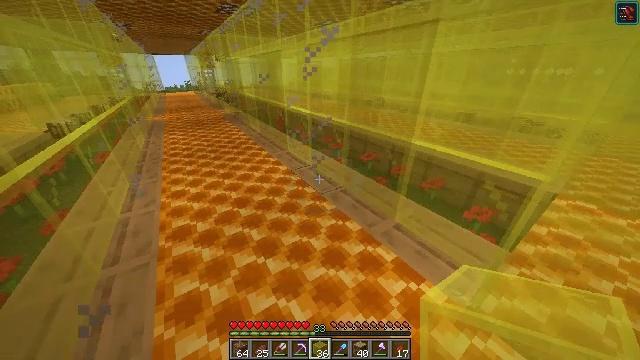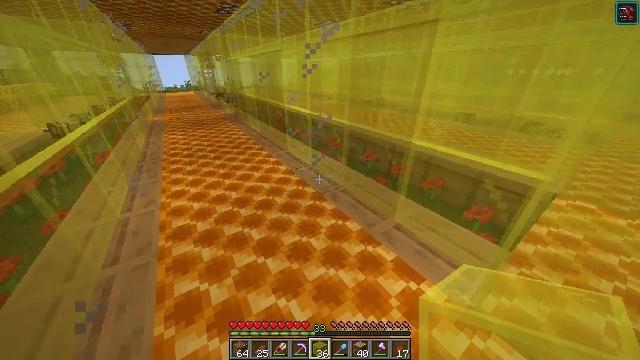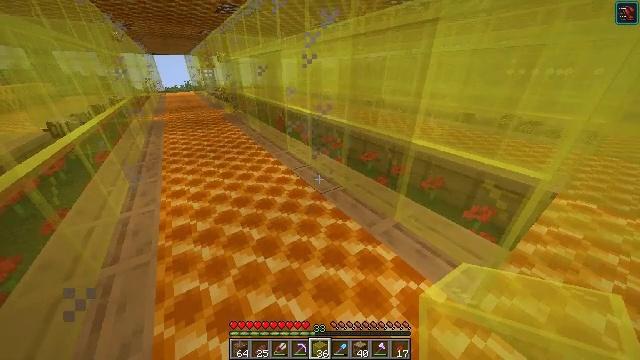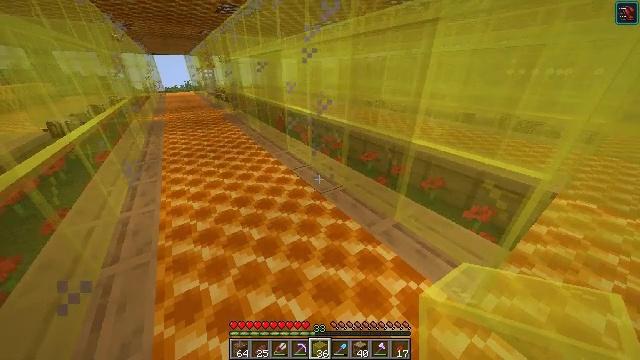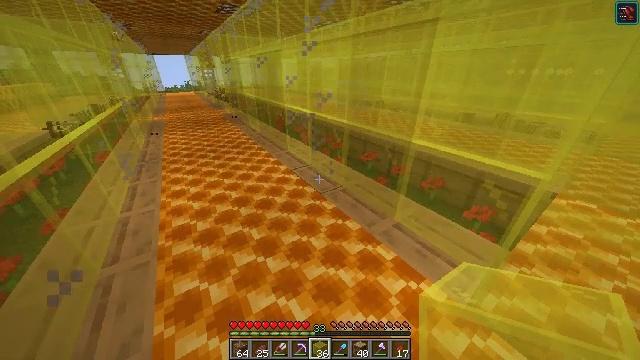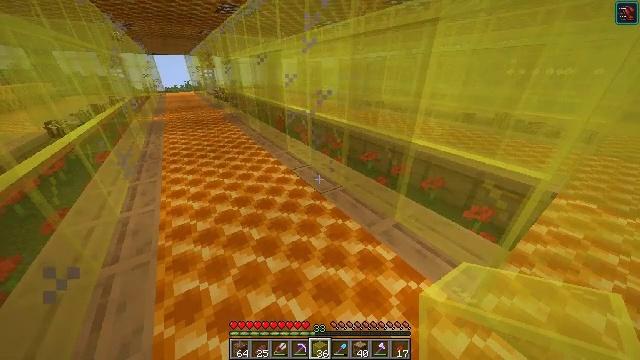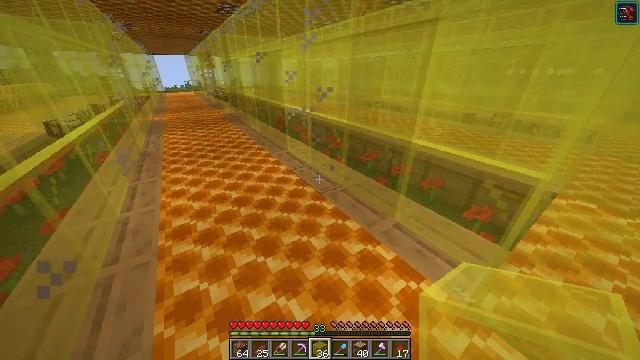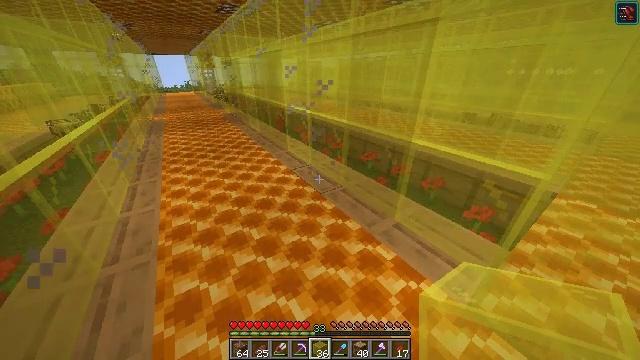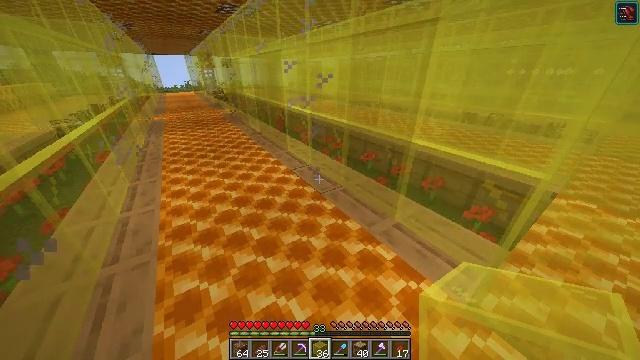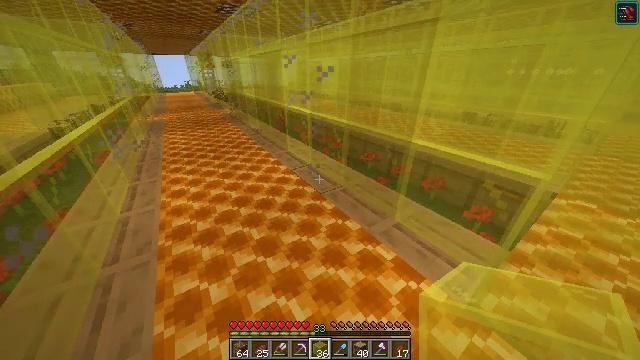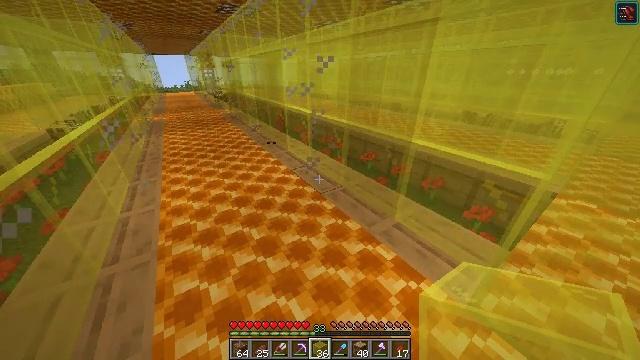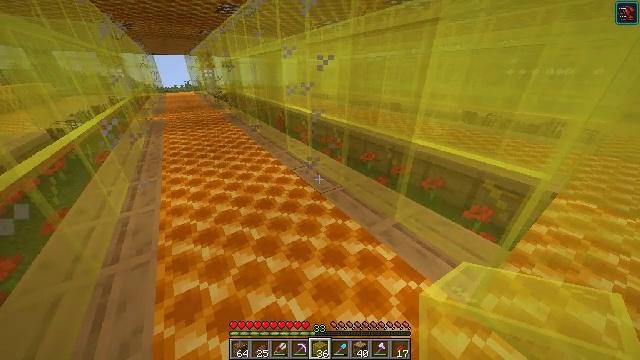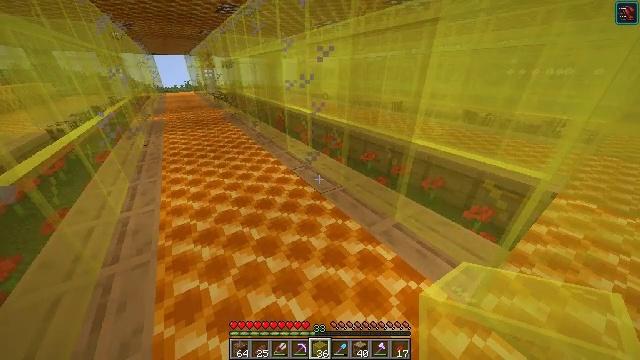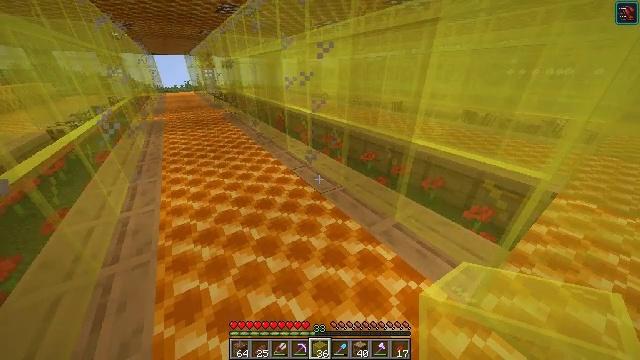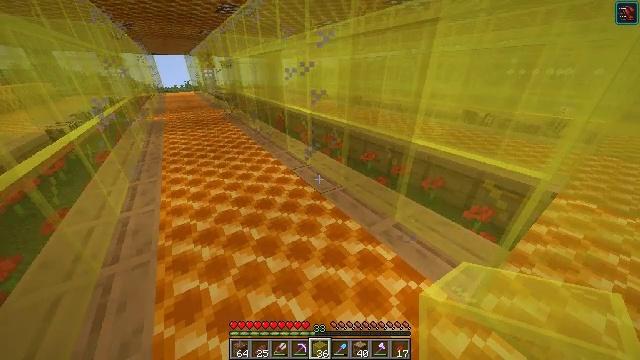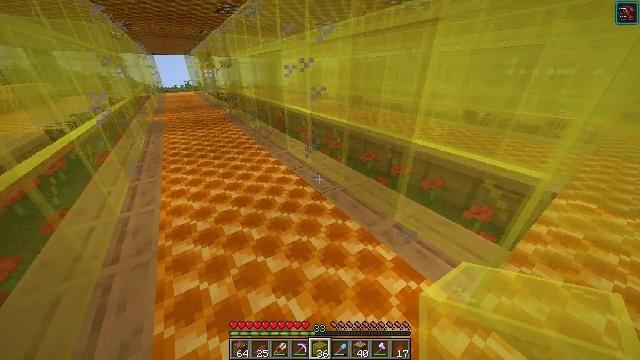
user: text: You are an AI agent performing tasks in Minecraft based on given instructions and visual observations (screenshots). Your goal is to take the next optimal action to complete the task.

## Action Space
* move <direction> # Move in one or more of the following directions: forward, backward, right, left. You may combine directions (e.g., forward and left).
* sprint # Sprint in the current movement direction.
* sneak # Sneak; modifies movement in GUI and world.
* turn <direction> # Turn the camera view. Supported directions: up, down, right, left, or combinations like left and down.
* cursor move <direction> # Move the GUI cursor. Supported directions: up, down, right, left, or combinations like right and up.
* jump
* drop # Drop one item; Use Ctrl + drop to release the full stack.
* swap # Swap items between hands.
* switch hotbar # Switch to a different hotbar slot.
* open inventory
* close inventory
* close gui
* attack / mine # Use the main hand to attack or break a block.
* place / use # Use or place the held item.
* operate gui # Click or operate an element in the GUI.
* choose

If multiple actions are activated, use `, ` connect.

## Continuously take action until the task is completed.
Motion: motion action
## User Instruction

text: Organize honeycombs in a 2x2 pattern to craft a honeycomb block.
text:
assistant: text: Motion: attack / mine
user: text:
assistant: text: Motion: attack / mine
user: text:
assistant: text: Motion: attack / mine
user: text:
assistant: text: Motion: attack / mine
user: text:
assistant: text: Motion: attack / mine
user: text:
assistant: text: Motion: attack / mine
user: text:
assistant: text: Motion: attack / mine
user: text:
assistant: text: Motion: attack / mine
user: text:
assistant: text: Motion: attack / mine
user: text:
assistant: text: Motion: attack / mine
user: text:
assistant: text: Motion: attack / mine
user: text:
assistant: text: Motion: attack / mine
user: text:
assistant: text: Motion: attack / mine
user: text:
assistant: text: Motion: attack / mine
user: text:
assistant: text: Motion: attack / mine
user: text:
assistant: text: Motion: move right, attack / mine
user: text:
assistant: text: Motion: move right, attack / mine
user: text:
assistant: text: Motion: move back and move right, turn right and down, attack / mine
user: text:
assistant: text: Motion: move back and move right, turn right, attack / mine
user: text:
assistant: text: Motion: move right, attack / mine
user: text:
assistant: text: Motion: move right, attack / mine
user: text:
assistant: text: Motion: move forward and move right, attack / mine
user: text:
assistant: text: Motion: move forward and move right, attack / mine
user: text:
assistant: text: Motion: move forward and move right, attack / mine
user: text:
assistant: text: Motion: move forward and move right, attack / mine
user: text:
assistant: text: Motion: move forward and move right, attack / mine
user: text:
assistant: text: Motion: move forward and move right, attack / mine
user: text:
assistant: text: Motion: move forward and move right, turn left, attack / mine
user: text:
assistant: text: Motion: move forward and move right, turn left, attack / mine
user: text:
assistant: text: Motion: move forward and move right, attack / mine